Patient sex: M
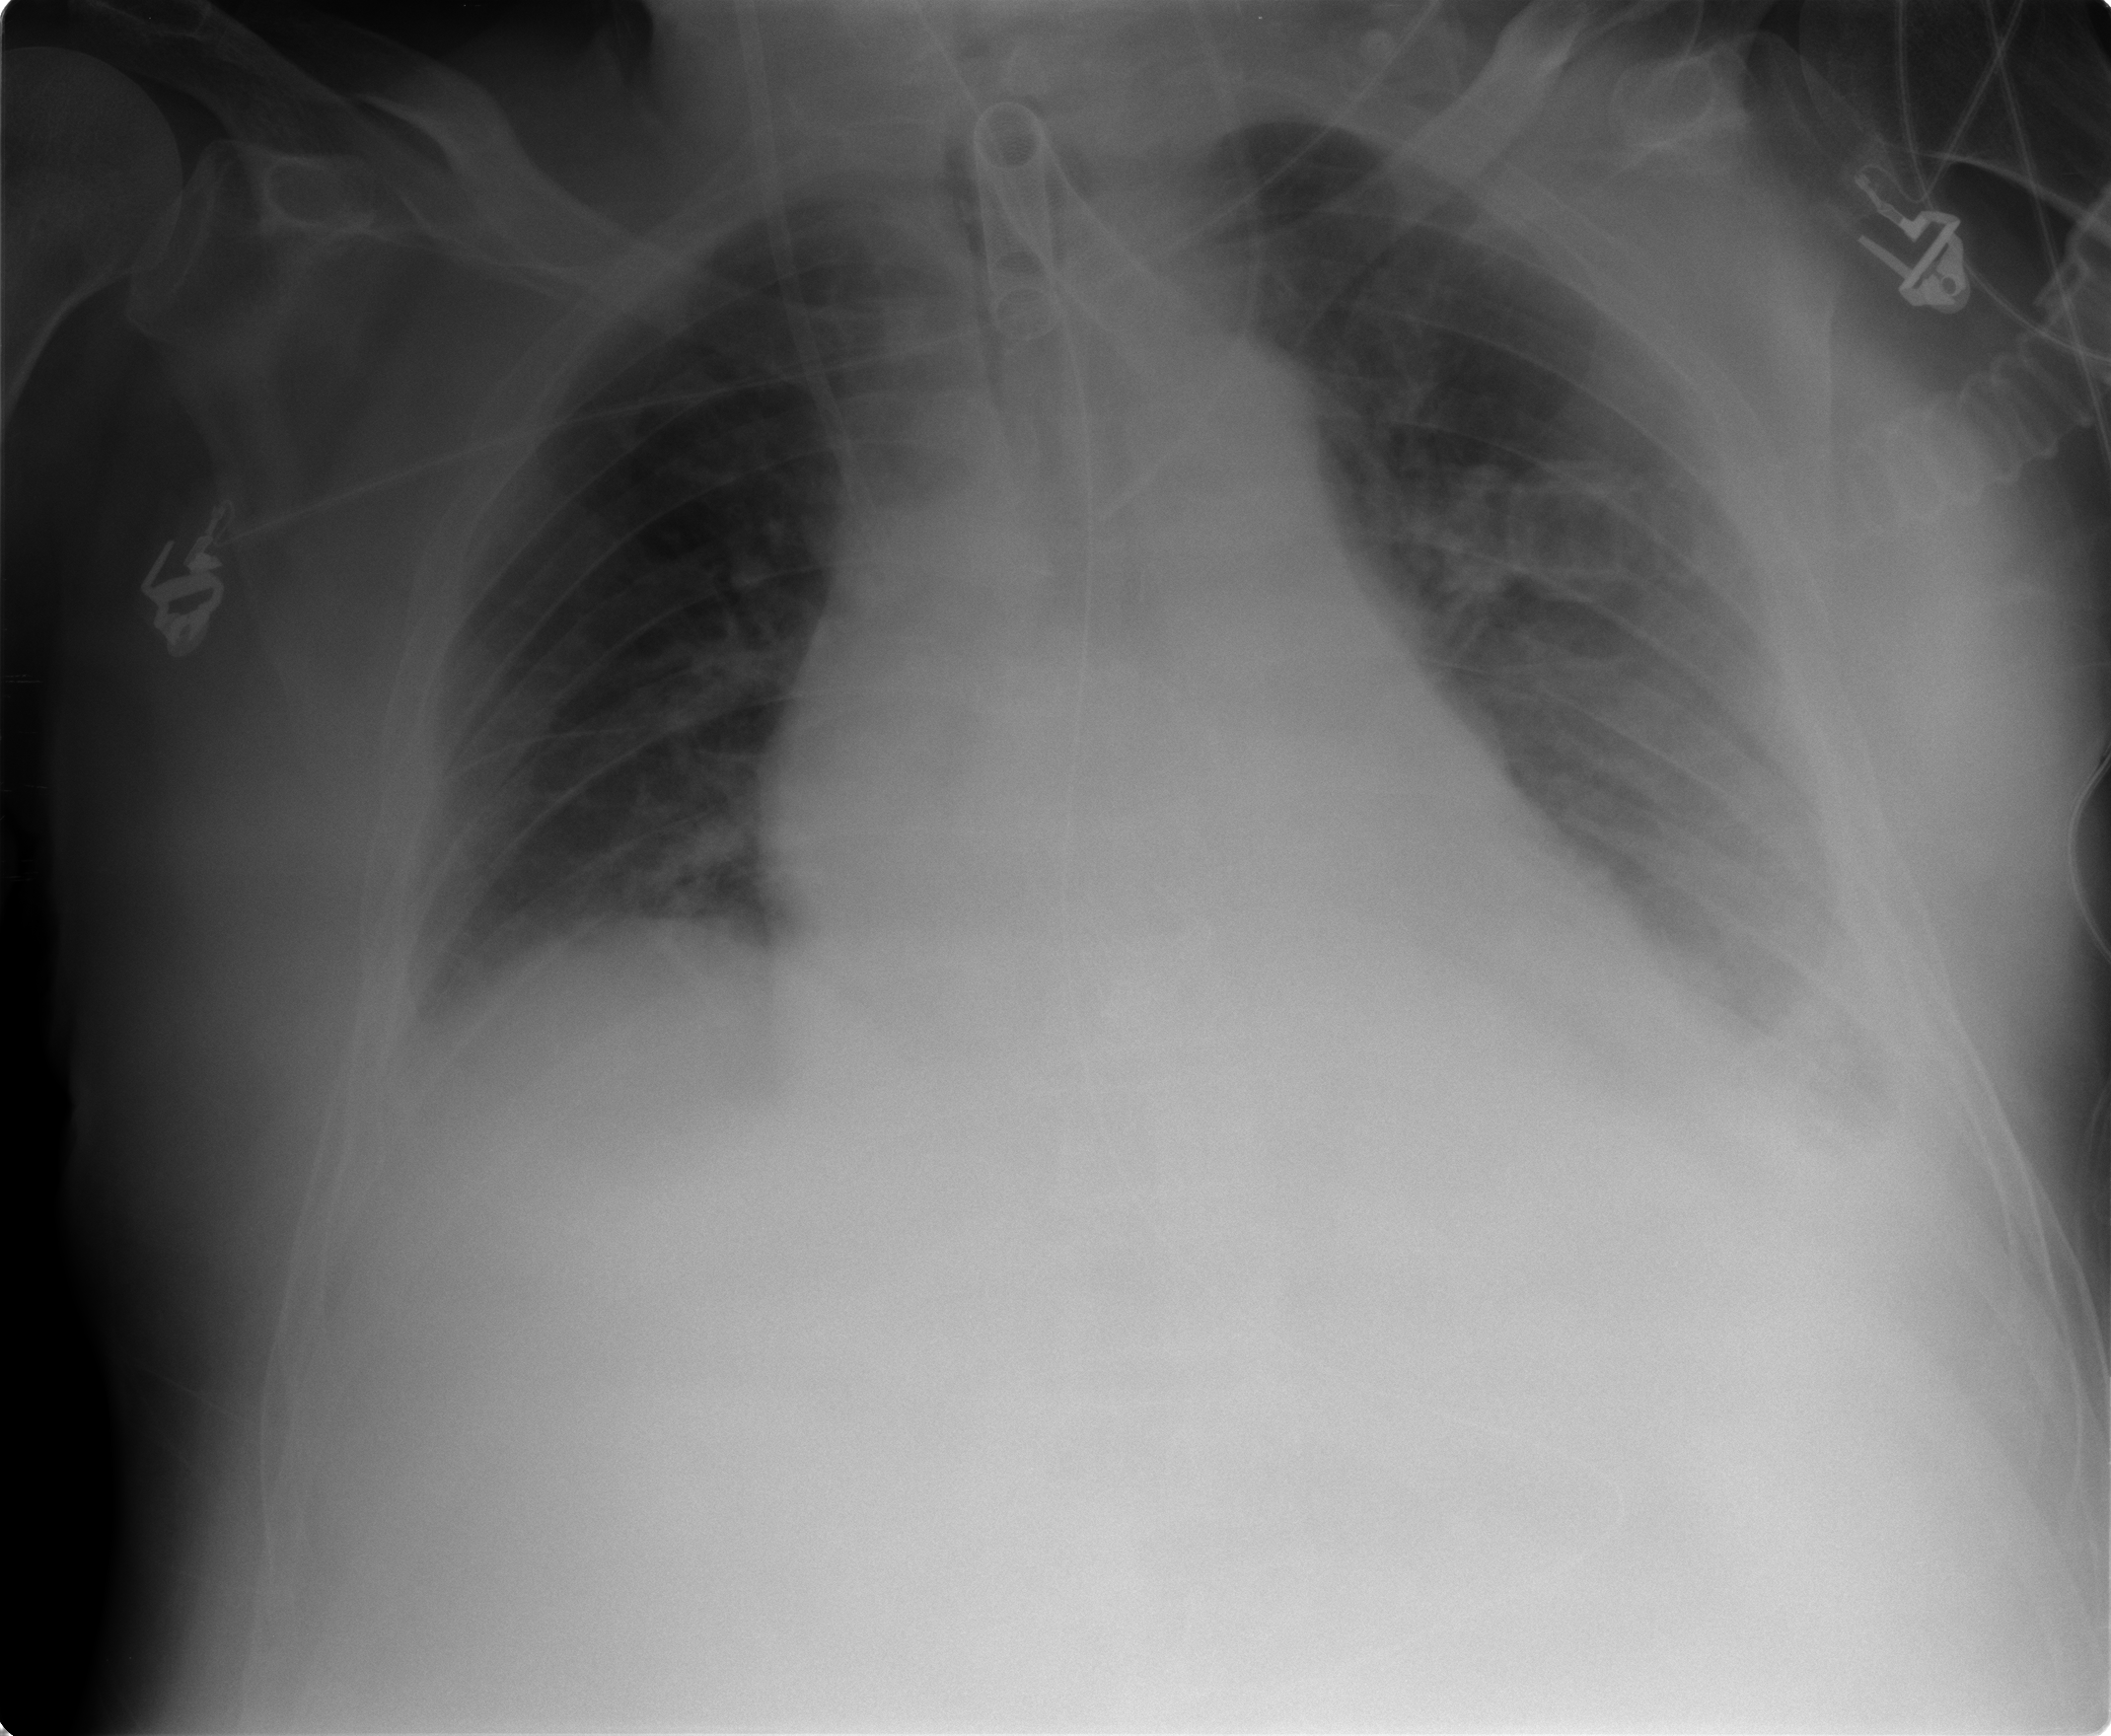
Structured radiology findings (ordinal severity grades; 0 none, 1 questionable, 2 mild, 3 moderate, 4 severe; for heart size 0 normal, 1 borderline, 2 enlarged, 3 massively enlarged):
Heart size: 2
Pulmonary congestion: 2
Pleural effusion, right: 2
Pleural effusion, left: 3
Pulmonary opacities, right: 0
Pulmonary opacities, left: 0
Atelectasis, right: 3
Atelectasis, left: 3